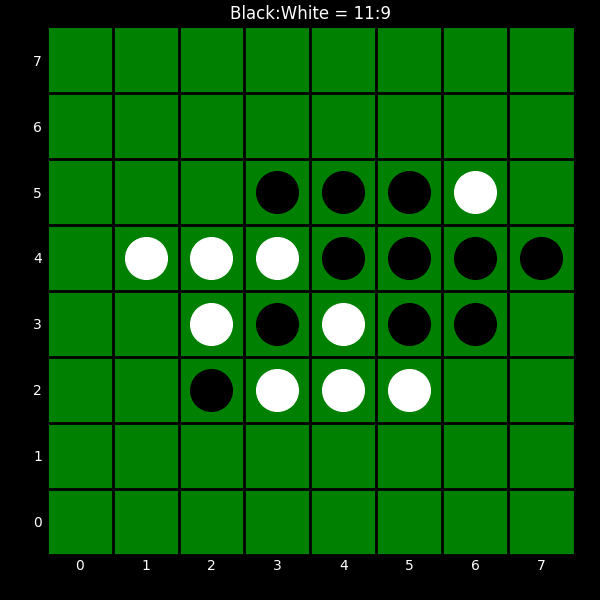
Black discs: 11
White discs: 9